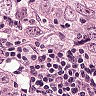
Metastatic tissue present: yes